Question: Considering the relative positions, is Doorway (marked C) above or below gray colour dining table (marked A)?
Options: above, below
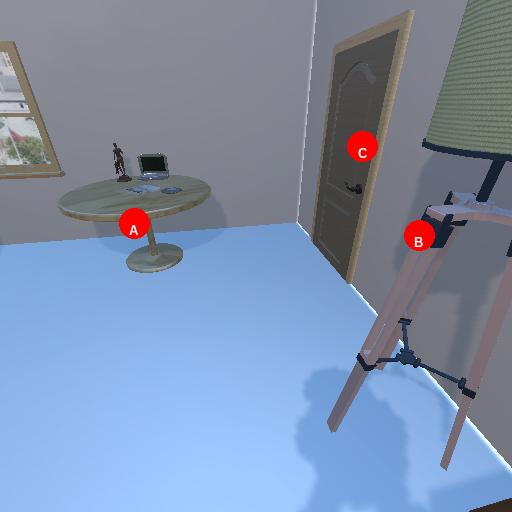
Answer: above